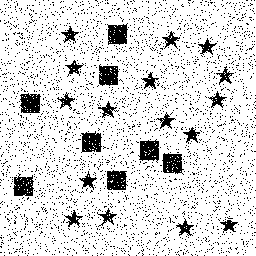
Squares: 8
Triangles: 0
Stars: 16
Total shapes: 24